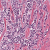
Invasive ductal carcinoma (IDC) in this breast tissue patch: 1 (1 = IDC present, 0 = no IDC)